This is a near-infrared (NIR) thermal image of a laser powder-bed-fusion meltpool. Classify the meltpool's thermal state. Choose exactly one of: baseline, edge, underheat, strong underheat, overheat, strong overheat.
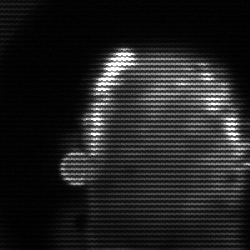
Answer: baseline